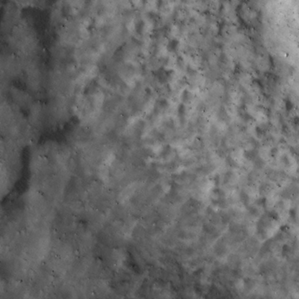
Label: non_frost